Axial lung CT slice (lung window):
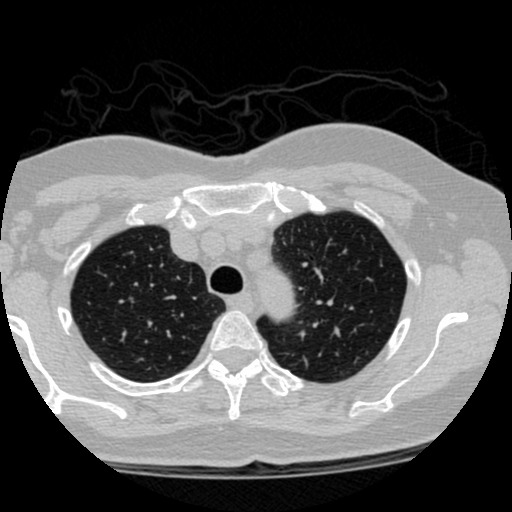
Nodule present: no